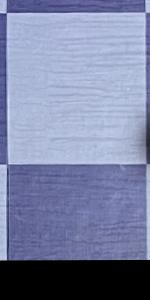
Label: Empty